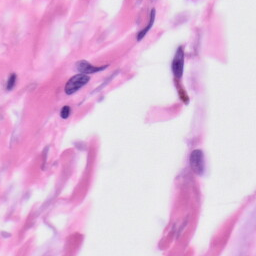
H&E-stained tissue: Skin